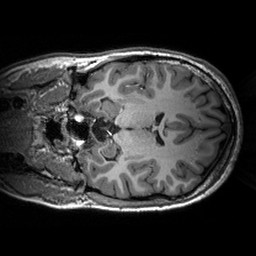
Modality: T1w
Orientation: coronal
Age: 23
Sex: female
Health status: healthy
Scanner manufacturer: siemens
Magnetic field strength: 3 T
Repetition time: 2.53 s
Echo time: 0.00288 s